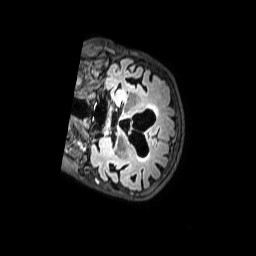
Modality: FLAIR
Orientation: coronal
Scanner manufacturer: philips
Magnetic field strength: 3 T
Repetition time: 4.8 s
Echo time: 0.2795 s